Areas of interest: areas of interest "Fudan University Affiliated Children's Hospital"
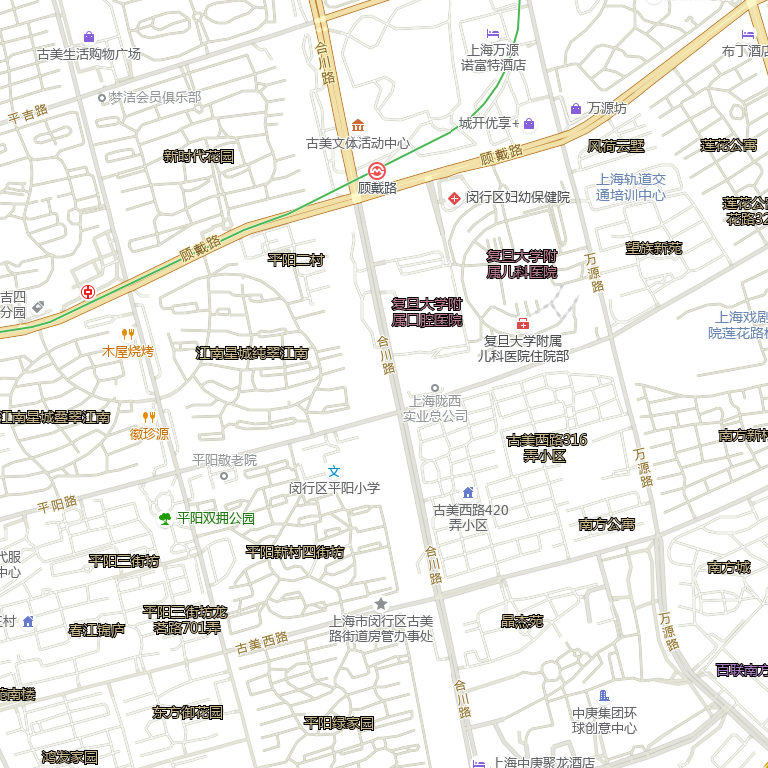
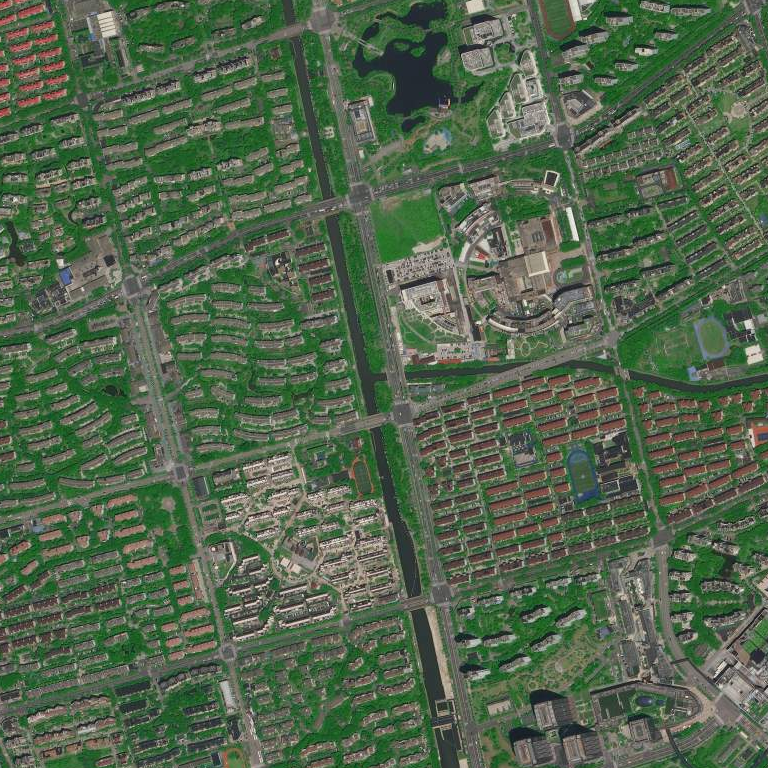